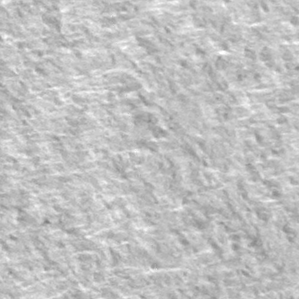
Label: frost